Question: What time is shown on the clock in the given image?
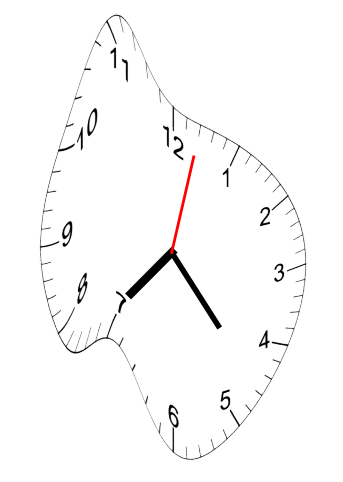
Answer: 07:23:02